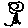
Label: tree